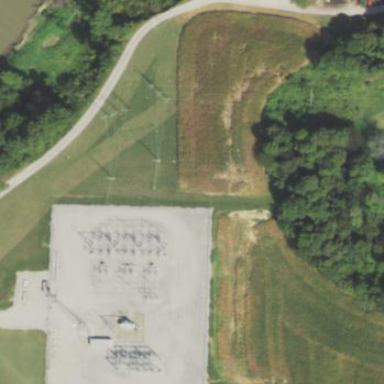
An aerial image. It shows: Substation for power.